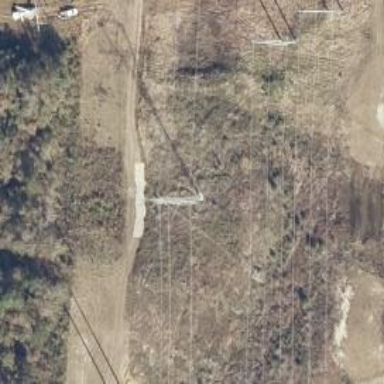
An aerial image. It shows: Lattice structure tower used for power distribution.